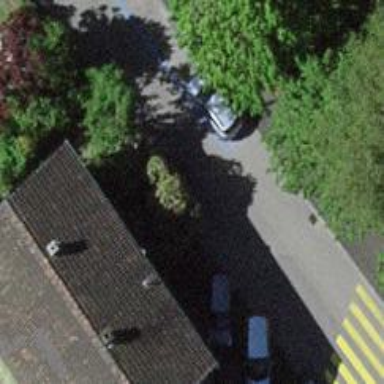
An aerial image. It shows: Residential road with asphalt surface and sidewalk on the left side.